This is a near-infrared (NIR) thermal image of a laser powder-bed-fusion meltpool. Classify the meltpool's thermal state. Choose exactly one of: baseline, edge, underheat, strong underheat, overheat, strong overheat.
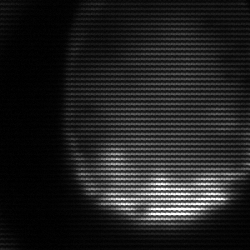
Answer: edge